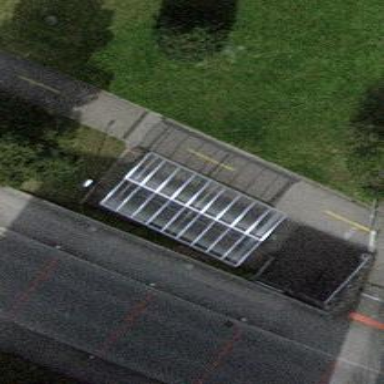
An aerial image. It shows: Building with bicycle parking shed.